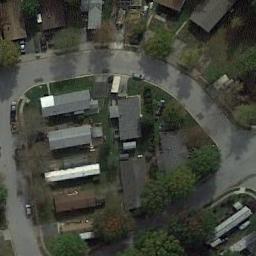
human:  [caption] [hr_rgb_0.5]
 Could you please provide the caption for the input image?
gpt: Here is a road with mobile homes on both sides .

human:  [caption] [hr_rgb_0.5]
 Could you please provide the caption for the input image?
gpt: Many buildings are in the mobile home park .

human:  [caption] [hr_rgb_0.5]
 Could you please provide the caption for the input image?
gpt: The mobile home park is on the grass next to some trees and road .

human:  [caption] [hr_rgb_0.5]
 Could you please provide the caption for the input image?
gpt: The mobile home park has some trees and mobile homes .

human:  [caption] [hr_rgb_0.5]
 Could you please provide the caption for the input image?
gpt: There are some buildings and green trees in the .